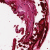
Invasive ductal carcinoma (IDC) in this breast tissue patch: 0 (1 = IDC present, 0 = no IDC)